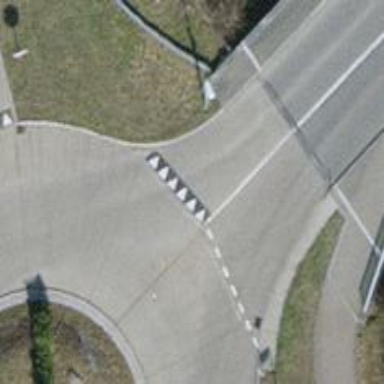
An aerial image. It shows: Road with "give way" sign.